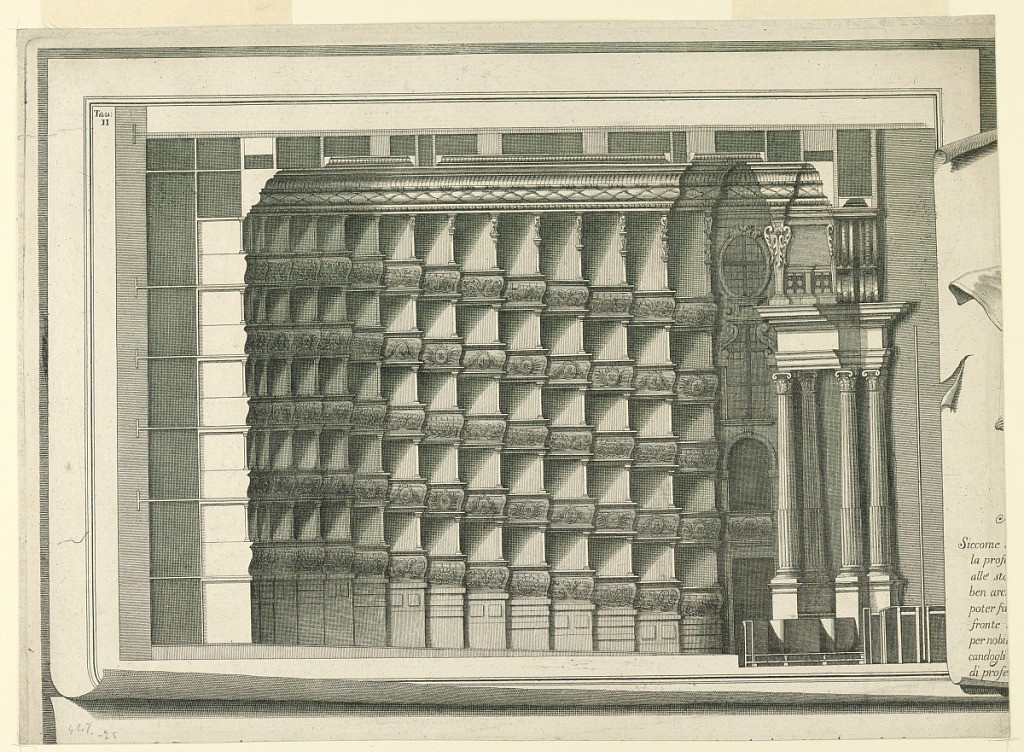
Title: Section of the House and Proscenium
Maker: Saverio Avesani, Italian, b. 1690
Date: ca. 1720
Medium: Engraving on paper
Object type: Print
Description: Horizontal format architectural illustration. Plate II, upper part, left, similar to 1938-57-1385. At right is the left edge of an imaginary sheet, with the beginning of the lines of the heading of the engraving. The first line beings with "Siccome," the last with "di profe..." Above, left of the imaginary sheet of plate II: "Tan / II." Interior architectural details with decorated columns.